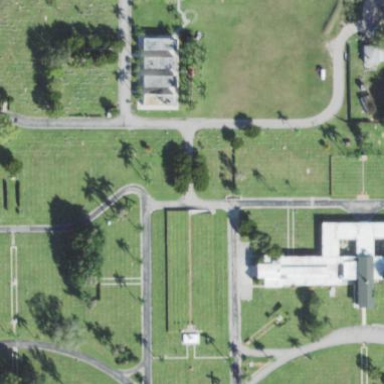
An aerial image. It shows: Cemetery.